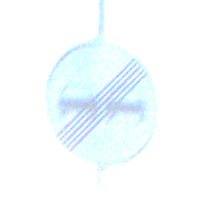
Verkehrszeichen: EndeUeberholverbot
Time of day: MorningAfternoon
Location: Outdoor (Nature)
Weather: PartlyCloudy
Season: NotSpecified
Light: Natural